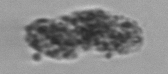
Label: fecal_pellet